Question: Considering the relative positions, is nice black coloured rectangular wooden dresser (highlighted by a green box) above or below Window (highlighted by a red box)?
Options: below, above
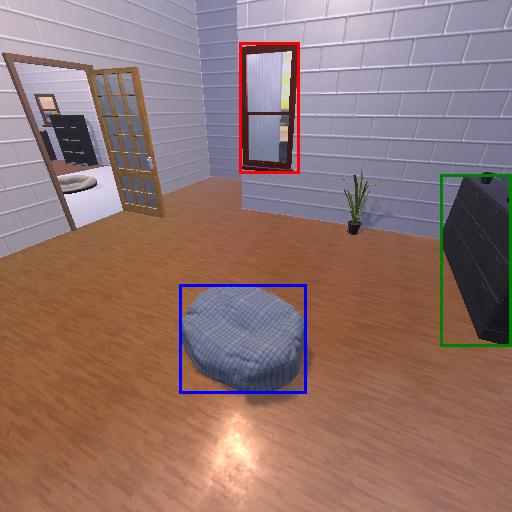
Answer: below